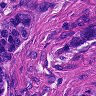
Metastatic tissue present: yes